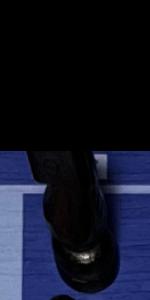
Label: Knight_Black